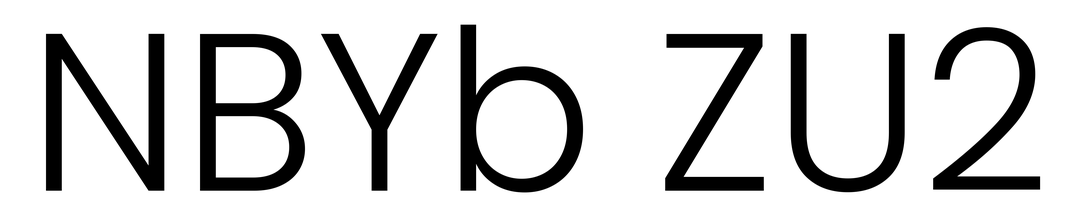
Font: Poppins-Light